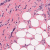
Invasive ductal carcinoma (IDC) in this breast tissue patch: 1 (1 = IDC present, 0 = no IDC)